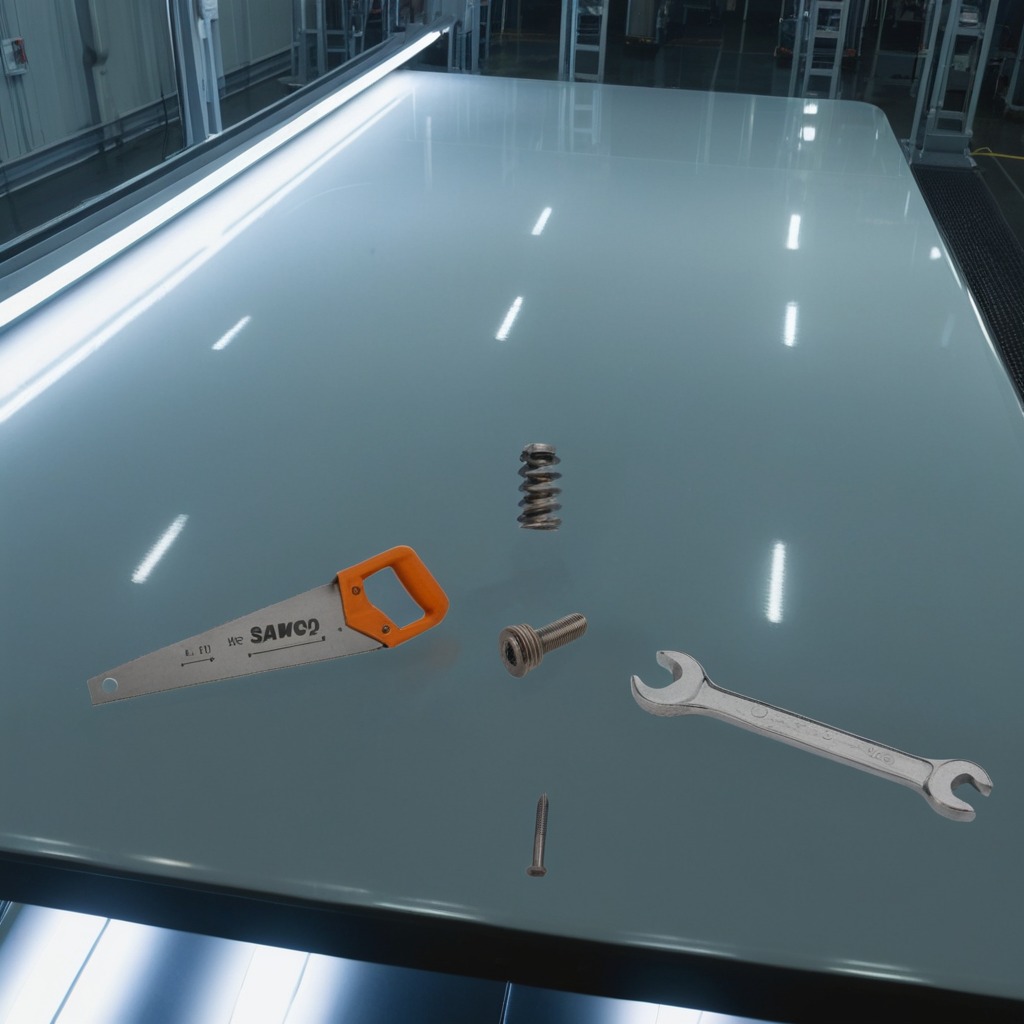
A metal machine screw, an iron nail, a coiled metal spring, a handheld metal saw, and a wrench are lying on the table.